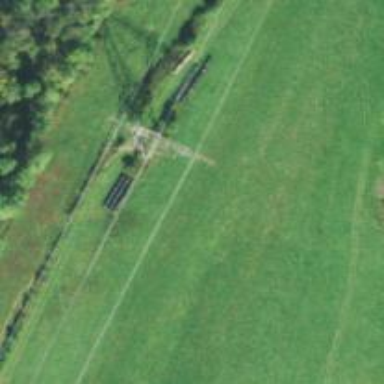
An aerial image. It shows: Lattice structure tower.